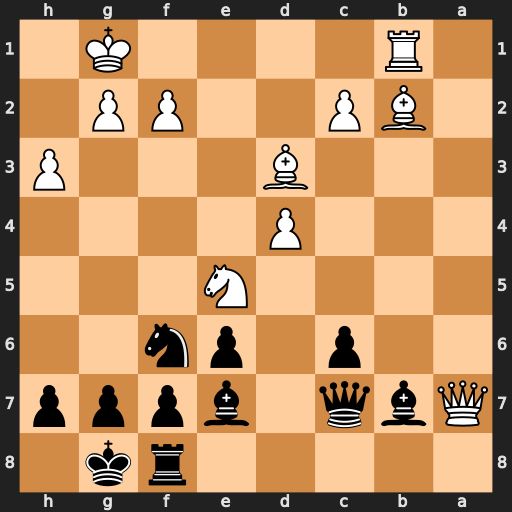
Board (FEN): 5rk1/Qbq1bppp/2p1pn2/4N3/3P4/3B3P/1BP2PP1/1R4K1
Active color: b
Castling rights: -
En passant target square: -
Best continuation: Ra8 Qxa8+ Bxa8